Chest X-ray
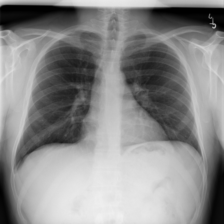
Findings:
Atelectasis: negative
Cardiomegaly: negative
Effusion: negative
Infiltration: negative
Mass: negative
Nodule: negative
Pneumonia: negative
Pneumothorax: negative
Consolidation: negative
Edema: negative
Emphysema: negative
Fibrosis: negative
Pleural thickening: negative
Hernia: negative